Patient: sex M, age 45
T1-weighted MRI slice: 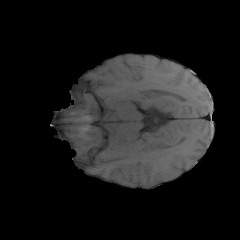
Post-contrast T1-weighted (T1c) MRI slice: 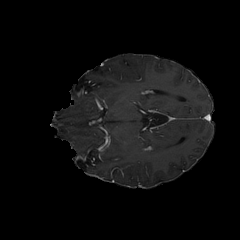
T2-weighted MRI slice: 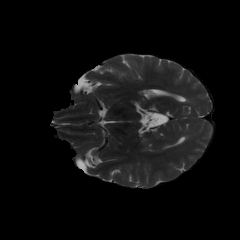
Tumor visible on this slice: no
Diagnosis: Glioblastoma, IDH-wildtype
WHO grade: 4